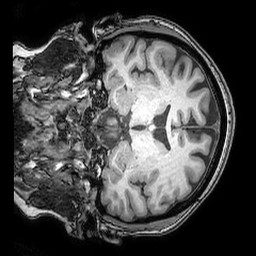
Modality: T1w
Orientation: coronal
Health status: ill
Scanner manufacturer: philips
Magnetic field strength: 3 T
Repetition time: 0.007 s
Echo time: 0.0035 s